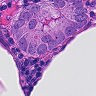
Metastatic tissue present: yes